Interaction volume radius: 10 \u00c5
Interaction volume height: 25 \u00c5
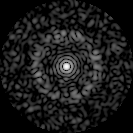
Disorder parameter: 0.8409